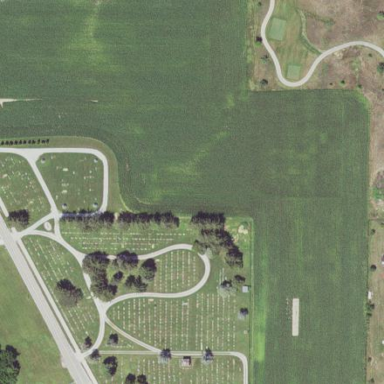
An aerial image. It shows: Cemetery.